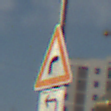
Verkehrszeichen: KurveRechts
Zusatzzeichen unten: RichtungsangabeDurchPfeile2
Umgebung: Outdoor, Urban
Tageszeit: MorningAfternoon
Wetter: PartlyCloudy
Licht: Natural
Jahreszeit: NotSpecified
Kontrast: HighContrast